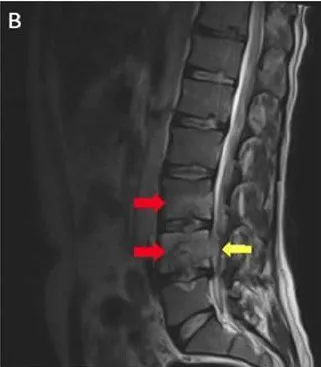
T2-weighted (T2W). Lumbar magnetic resonance (MR) images show cortical irregularities accompanied by peripheral medullary bone marrow edema (red arrows) in the end plates adjacent to the L3-L4 and L4-L5 intervertebral discs. In addition, there are heterogeneous T2 signal increases in defined intervertebral discs. An abscess collection narrowing the spinal canal is also observed adjacent to the posterior corpus of the L4 vertebra (yellow arrows).
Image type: radiology (mri)